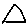
Label: triangle